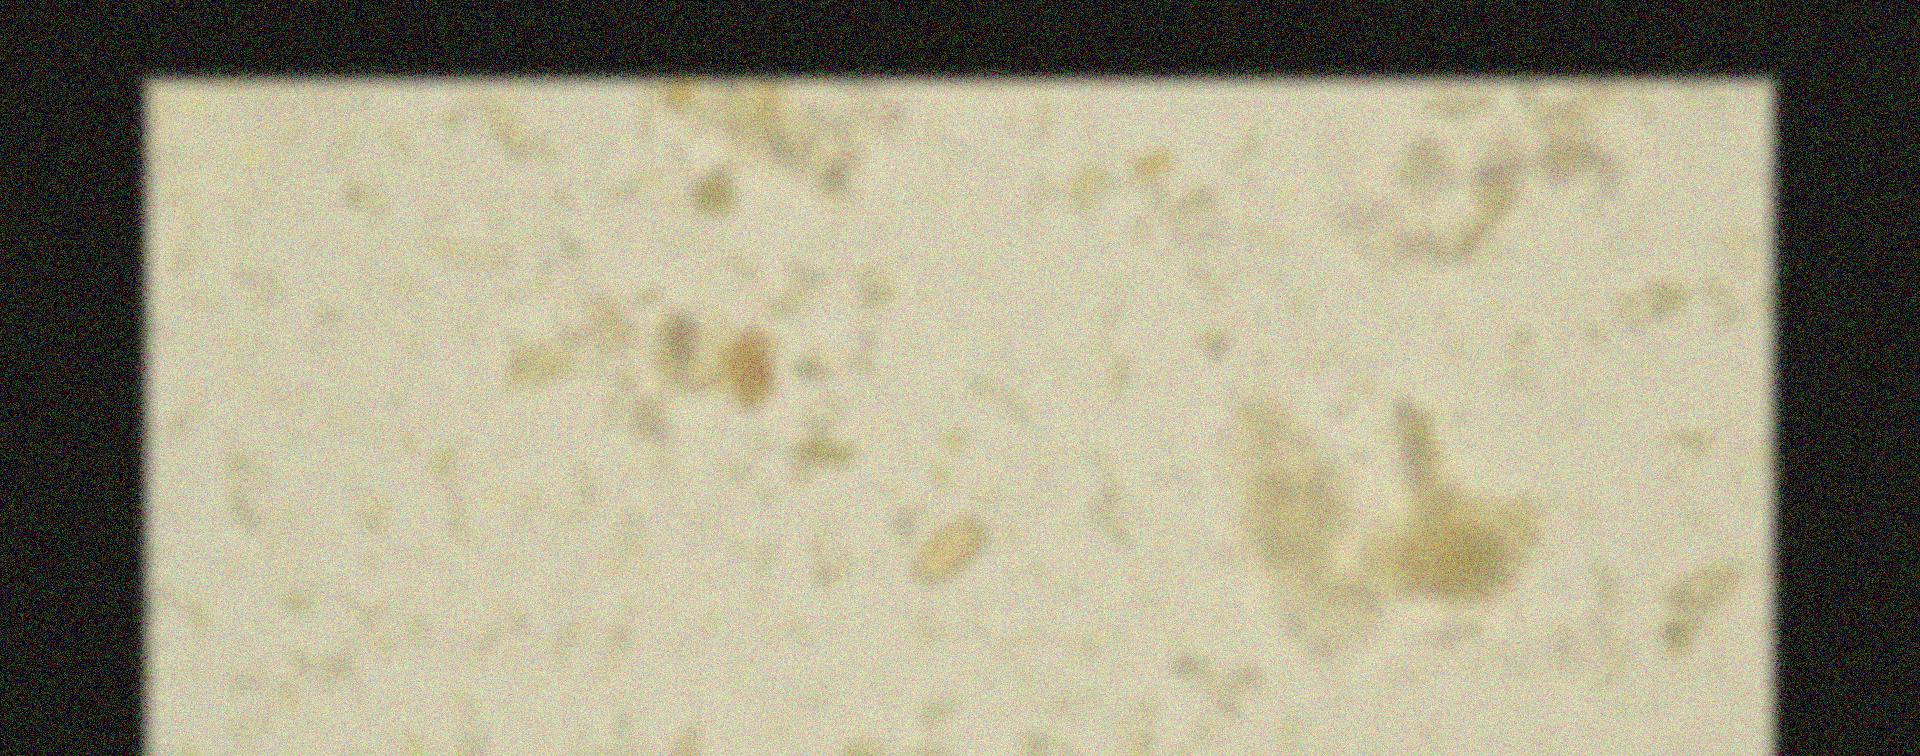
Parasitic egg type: Opisthorchis viverrine